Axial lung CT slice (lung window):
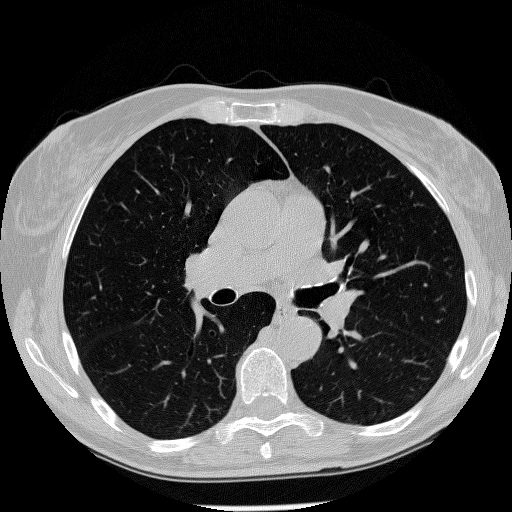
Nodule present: no